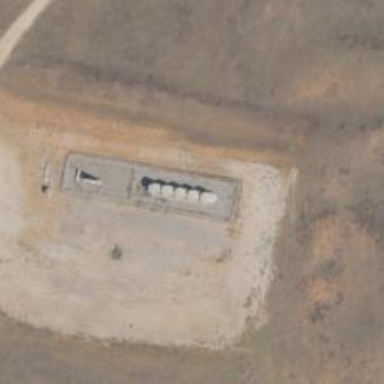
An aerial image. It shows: Storage tank with man-made structure.